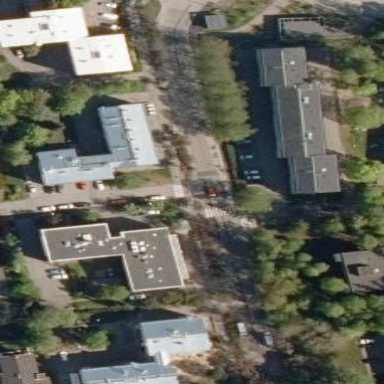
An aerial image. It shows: Pedestrian road.